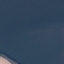
Land use / land cover class: SeaLake